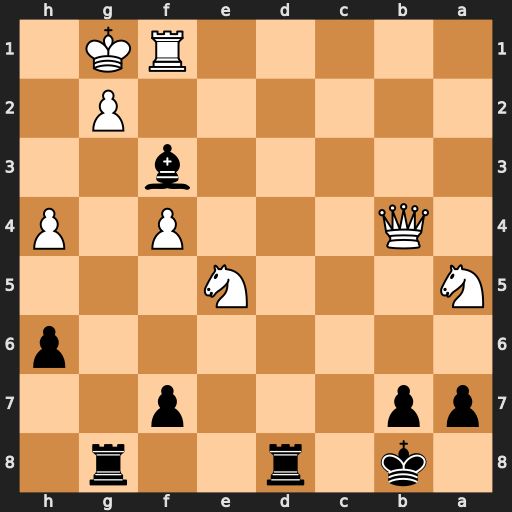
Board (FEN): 1k1r2r1/pp3p2/7p/N3N3/1Q3P1P/5b2/6P1/5RK1
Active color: b
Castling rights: -
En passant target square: -
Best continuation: Rxg2+ Kh1 Rb2+ Nxf3 Rxb4